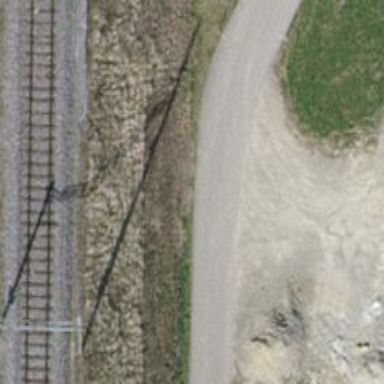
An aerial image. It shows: Asphalt road track with grade1 track quality suitable for agricultural vehicles.